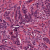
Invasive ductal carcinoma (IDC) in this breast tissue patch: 1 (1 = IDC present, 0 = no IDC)